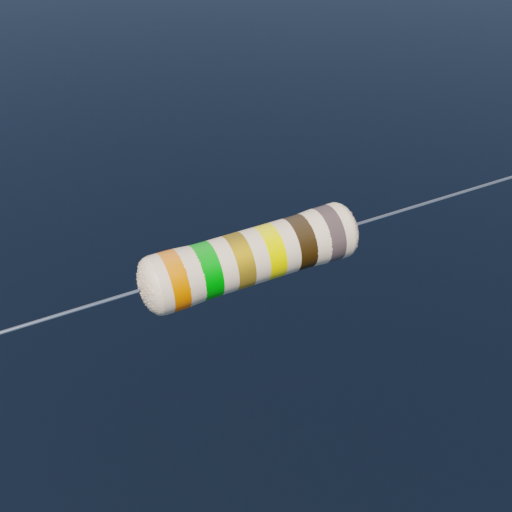
Resistor colour bands (in order): orange, green, gold, yellow, brown, gray